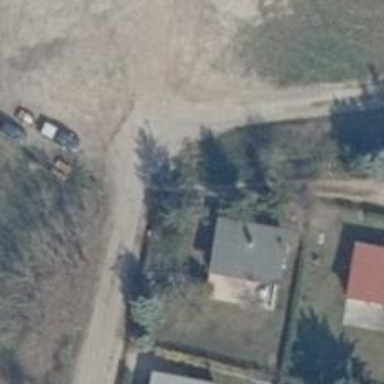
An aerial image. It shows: Emergency access point on the road.